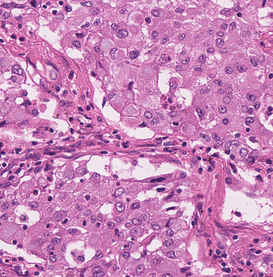
Tumor epithelial tissue: yes
Tumor-associated stroma tissue: yes
Normal tissue: no